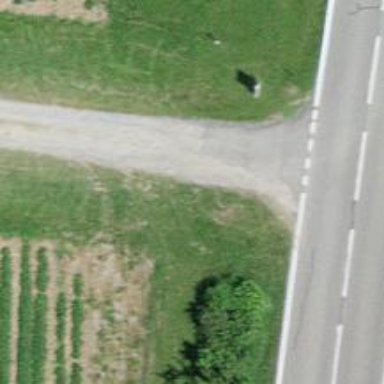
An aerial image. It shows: Hedge acting as barrier.